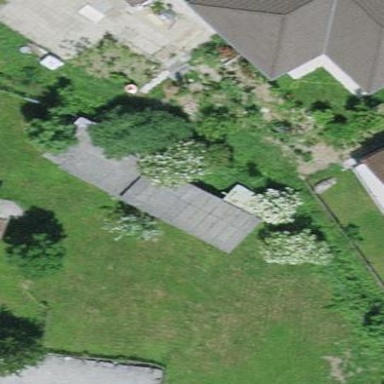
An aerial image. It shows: View of roof of building.